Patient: sex M, age 57
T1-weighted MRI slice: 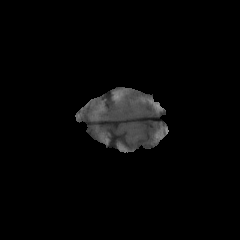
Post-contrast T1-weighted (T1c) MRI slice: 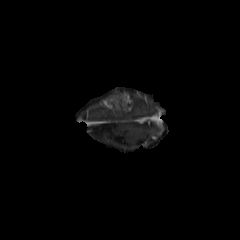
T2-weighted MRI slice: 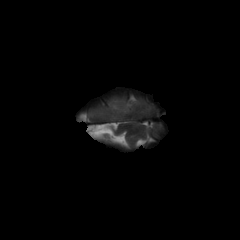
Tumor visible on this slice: yes
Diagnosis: Glioblastoma, IDH-wildtype
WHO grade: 4